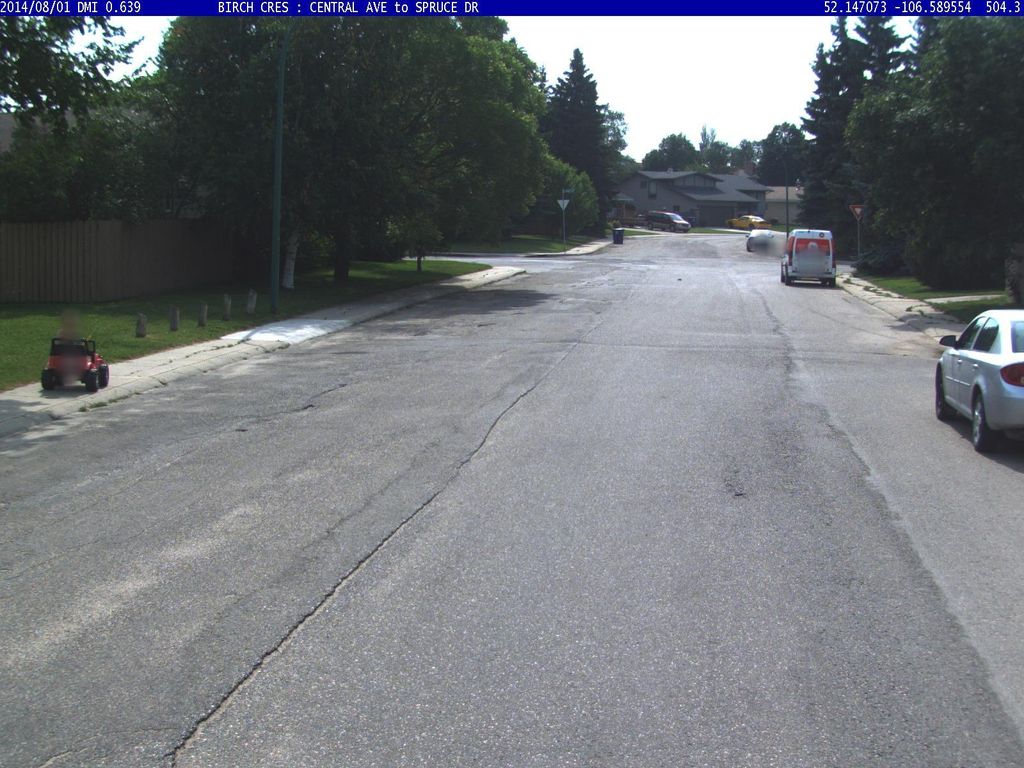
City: saskatoon